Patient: sex M, age 75
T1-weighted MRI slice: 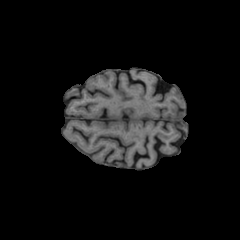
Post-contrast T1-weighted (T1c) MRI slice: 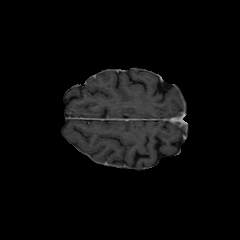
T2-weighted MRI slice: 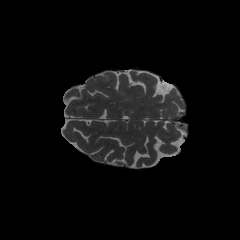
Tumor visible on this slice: no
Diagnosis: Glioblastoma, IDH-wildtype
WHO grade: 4